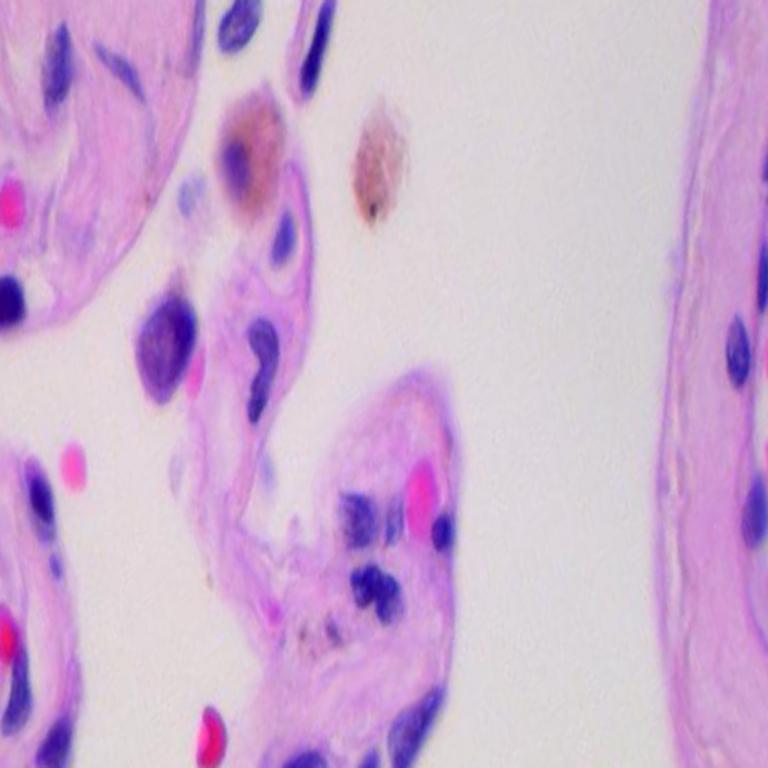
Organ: lung
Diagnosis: benign